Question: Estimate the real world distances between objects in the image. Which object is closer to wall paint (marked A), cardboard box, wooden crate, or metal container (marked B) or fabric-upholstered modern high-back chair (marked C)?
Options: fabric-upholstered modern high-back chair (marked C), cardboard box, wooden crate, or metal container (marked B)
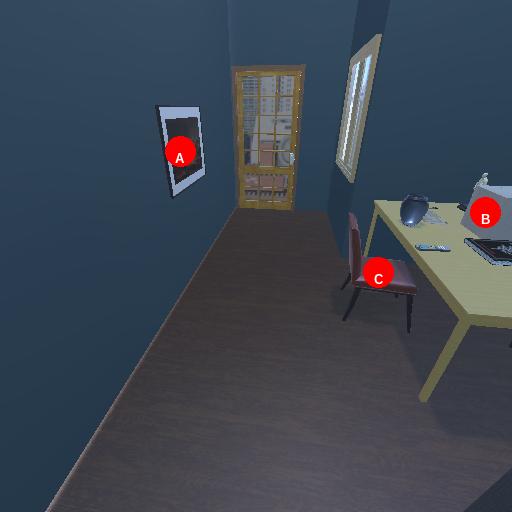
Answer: fabric-upholstered modern high-back chair (marked C)